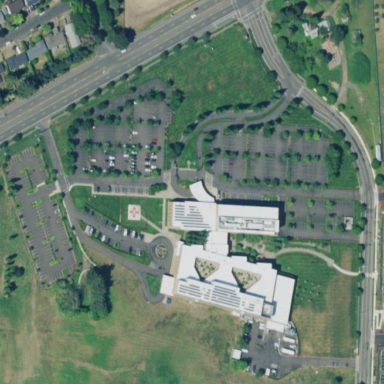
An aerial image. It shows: Healthcare facility identified as hospital.